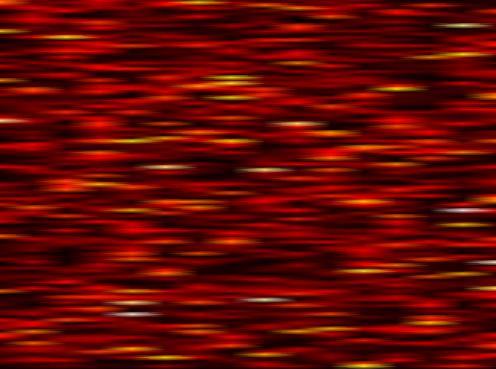
Label: FBMC